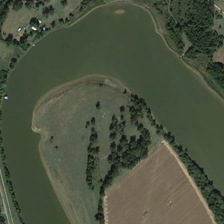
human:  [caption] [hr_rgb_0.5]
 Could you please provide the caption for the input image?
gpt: many sparse green trees are in two sides of a curved river .

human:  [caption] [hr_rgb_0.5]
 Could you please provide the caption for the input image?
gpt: many sparse green trees are in two sides of a curved river .

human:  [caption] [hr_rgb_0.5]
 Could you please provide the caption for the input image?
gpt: many sparse green trees are in two sides of a curved river .

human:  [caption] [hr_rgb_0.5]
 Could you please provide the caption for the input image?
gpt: many sparse green trees are in two sides of a curved river .

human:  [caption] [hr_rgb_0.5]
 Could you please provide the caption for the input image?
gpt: many sparse green trees are in two sides of a curved river .